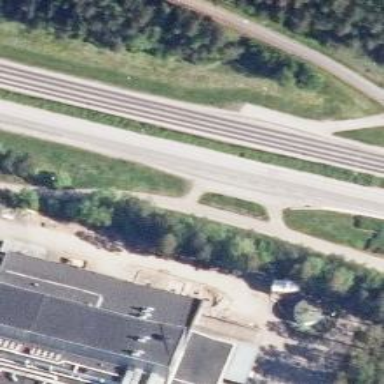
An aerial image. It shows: Primary highway.